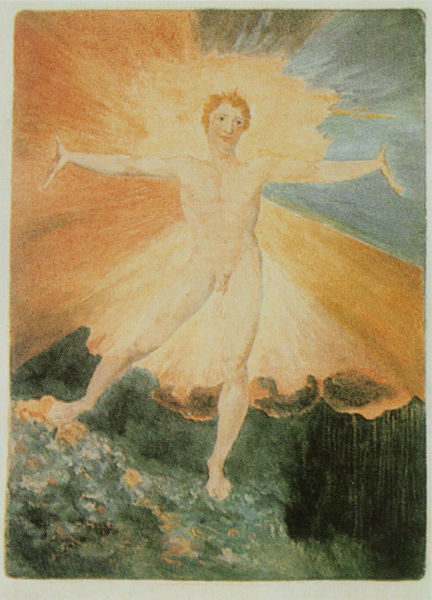
Titel: Albions Aufstand (Der Freudentag)
Künstler: William Blake
Standort: Cambridge (England)
Institution: Fitzwilliam Museum
Schlagwörter: akt, berg, blau, dunkel, feuer, flügel, fuß, gemälde, gott, hand, himmel, körper, mann, nackt, schatten, wasser, weiß, wolken, aquarell, bäume, gelb, grün, landschaft, ocker, bewegung, blume, blumen, frau, grau, haar, hell, hut, licht, mund, nacht, nase, orange, schwarz, zeichnung, blick, blüten, dame, rot, wiese, wolke, beige, symbolismus, tanz, bart, blond, jung, arme, augen, mensch, rahmen, stehen, hände, porträt, erde, hügel, natur, sonne, boden, figur, gold, haare, mantel, stehend, klassizismus, lippen, rokoko, wald, fliegen, engel, beine, studie, berge, farben, gebirge, hang, wasserfarbe, naiv, romantik, gewalt, jugendstil, junge, knie, oberkörper, gründ, blumenwiese, gestalt, leuchten, rothaarig, adam, nacktheit, penis, religion, strahlen, vulkan, schweben, barfuß, strahl, allegorie, lichtstrahlen, schein, jüngling, heiligenschein, erleuchtet, dukel, nimbus, ausgestreckt, jesus, zeus, böcklin, durchsichtig, sonnenschein, erscheinung, frei, lichtquelle, moderner, apoll, gottheit, erleuchtung, standbein, gloriole, schwebend, asche, auferstehung, antikisch, apollo, apollon, helios, ausbreiten, gouache, kreuzform, naive kunst, all, william, aura, blake, oberköroer, pastellzeichnung, uriel, pimmel, graphike, lichtgewand, strahlemann, körpe, lichtgestalt, tant, sonnengod, ereleuchtung